Question: I currently have a UINavigationController in my app delegate where I push a ViewController on to login. If the login is successful I want to then create a UITabBarController with a Navigation Controller as the first Tab whose root controller is a UIViewController that I am creating.
The RootViewController of my first UINavigationController is actually acting as a delegate to the logincontroller so if a user logs in correctly it calls a method in my RootViewController which is where I would then like to push a UITabBarController onto the stack. Here is my code:
'''
UITabBarController *tbController = [[UITabBarController alloc] init];
FileBrowserViewController *fileController = [[FileBrowserViewController alloc] init];
fileController.pathToFileDB = pathToDBUnzipped;
fileController.parentId = @"0";
UINavigationController *navController = [[UINavigationController alloc]initWithRootViewController:fileController];
NSMutableArray *aViewControllersArray = [[NSMutableArray alloc] initWithCapacity:2];
[aViewControllersArray addObject:navController];
[navController release];
[tbController setViewControllers:aViewControllersArray];
[self.navigationController pushViewController:tbController animated:YES];
[tbController release];
'''
Now, it is all working fine. Except 2 things. Here is the screen shot:

1) I can't see any uitabbar items. How do i set an image and the text for each tab?
2) I don't want that top black bar. I only want 1 bar ontop with the undo button. How do I remove the additional bar?
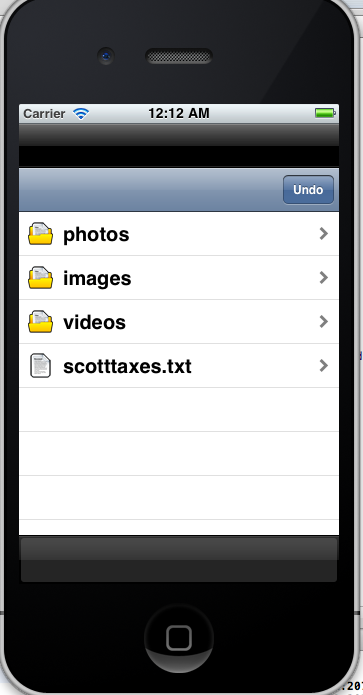
Answer: to hide the above black bar use -
'''
[self.navigationController setNavigationBarHidden:TRUE];
'''
to set tab bar item use -
for system item -
'''
UITabBarItem *firstItem = [[UITabBarItem alloc] initWithTabBarSystemItem:UITabBarSystemItemFavorites tag:0];
'''
for custom item -
'''
UITabBarItem *firstItem = [[UITabBarItem alloc] initWithTitle:@"title" image:[UIImage imageNamed:@""] tag:0];
[navController setTabBarItem:firstItem];
'''